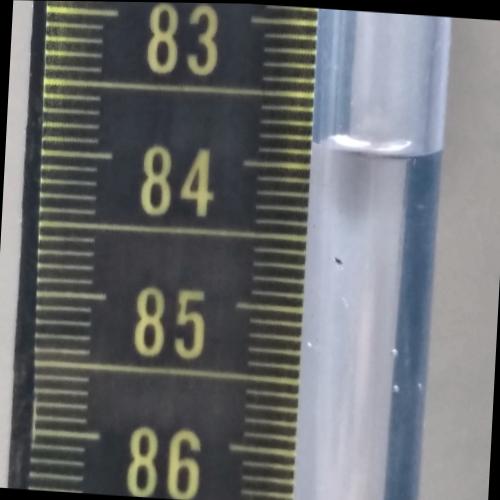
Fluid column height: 83.9 cm